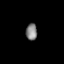
Tissue: prostate
Cell type: Endothelial cells
Senescence score: 0.7954
Nuclear area (px): 184
Mean DAPI intensity: 129.527